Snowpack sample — Buffalo Mountain, Silverthorne, Colorado, USA (1/25/25, 10:11 AM MST)
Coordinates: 39.6222, -106.1139
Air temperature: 22 °F
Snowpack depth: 110 cm
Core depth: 30 cm
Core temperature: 42.8 °F
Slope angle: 12°, slope face: 102°
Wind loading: high
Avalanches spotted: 0
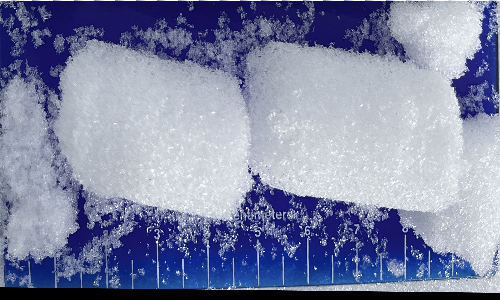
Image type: core
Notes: No avalanches nearby, collected on the outskirts of a fire break 15 meters from the treeline, on way to Buffalo and Red Mountain